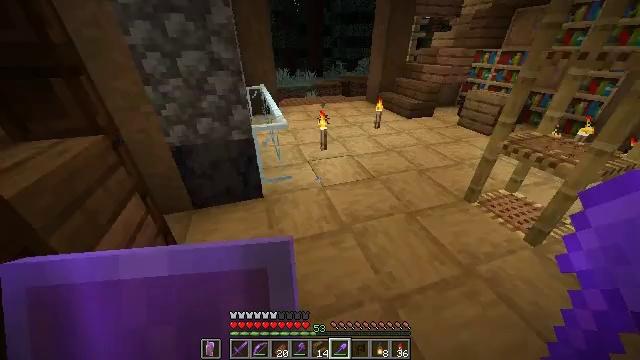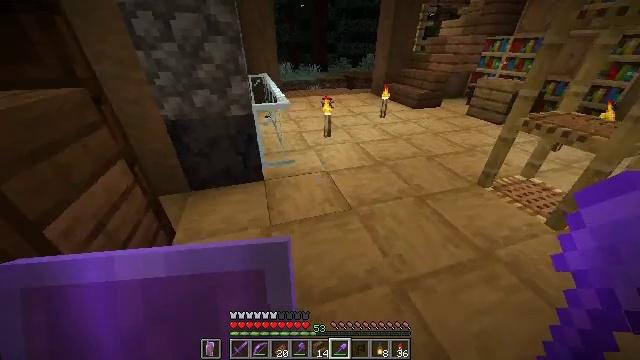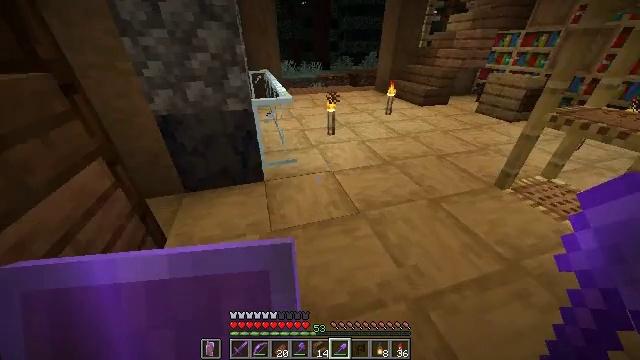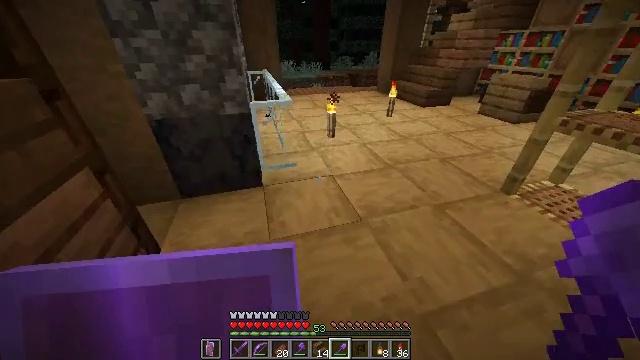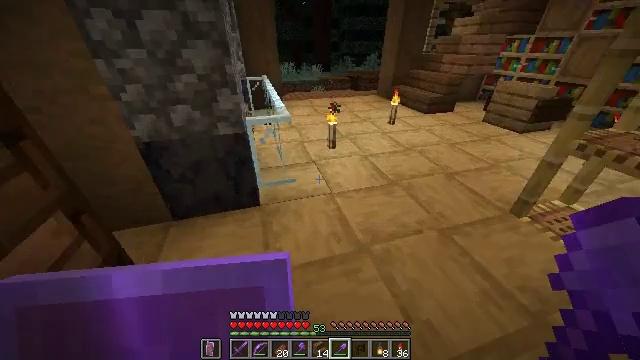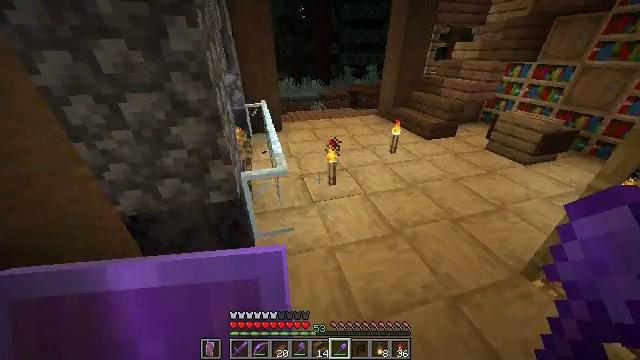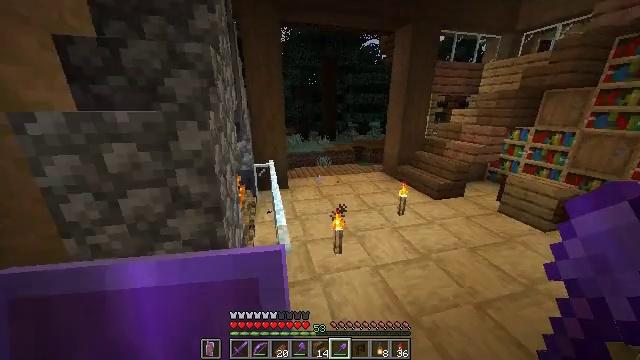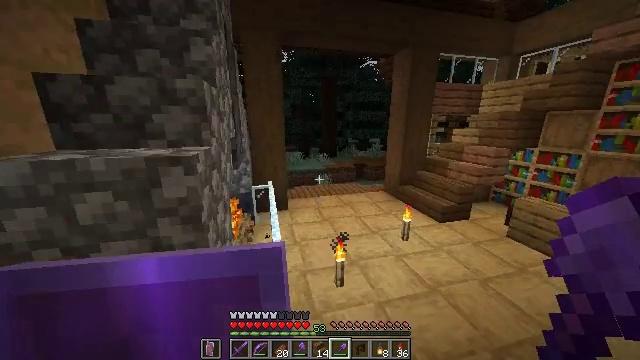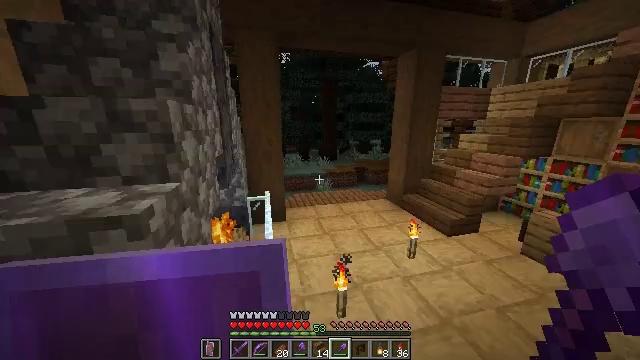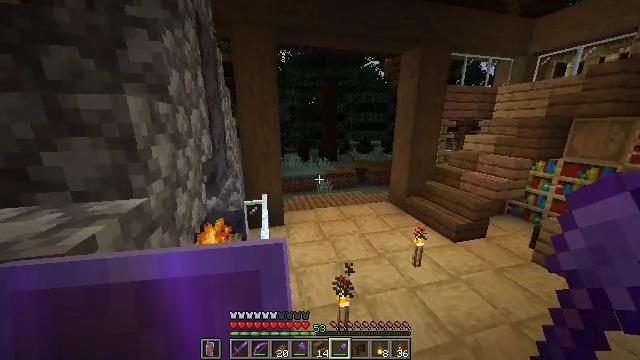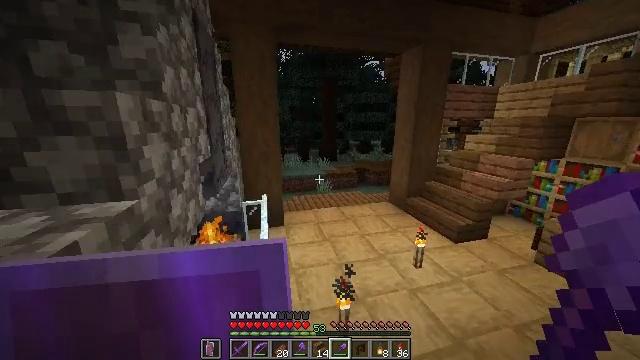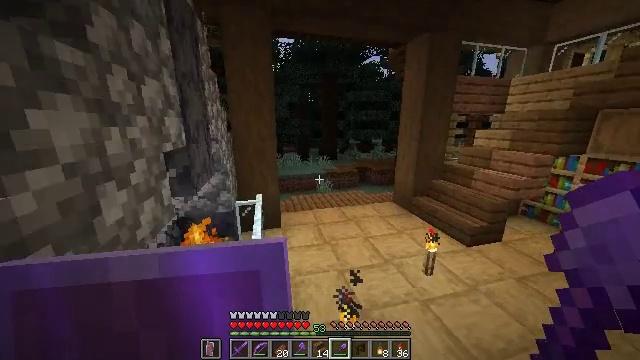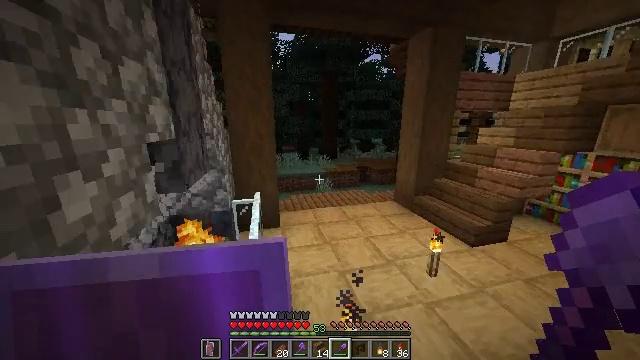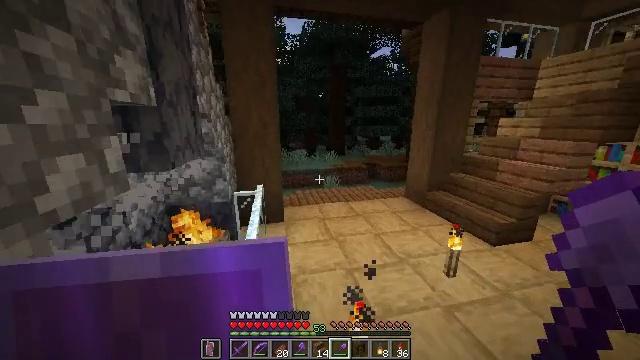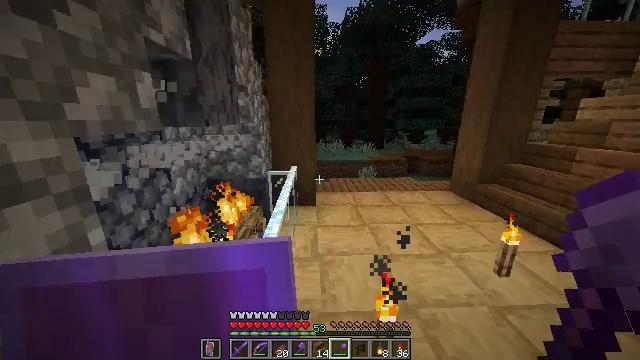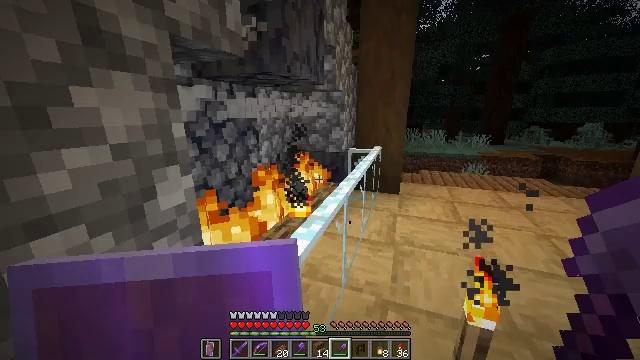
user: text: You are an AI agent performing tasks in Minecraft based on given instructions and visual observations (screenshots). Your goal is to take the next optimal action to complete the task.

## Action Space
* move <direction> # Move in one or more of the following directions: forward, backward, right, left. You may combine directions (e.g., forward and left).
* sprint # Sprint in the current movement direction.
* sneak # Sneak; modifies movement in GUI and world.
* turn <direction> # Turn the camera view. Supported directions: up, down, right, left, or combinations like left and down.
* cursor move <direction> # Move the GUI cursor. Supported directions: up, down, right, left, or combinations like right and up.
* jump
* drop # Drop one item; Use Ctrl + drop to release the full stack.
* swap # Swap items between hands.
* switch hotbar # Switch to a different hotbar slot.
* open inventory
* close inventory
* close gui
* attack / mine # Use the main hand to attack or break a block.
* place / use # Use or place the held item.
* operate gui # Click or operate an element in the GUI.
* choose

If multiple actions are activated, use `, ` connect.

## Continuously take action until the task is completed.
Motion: motion action
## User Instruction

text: Gather honeycomb by mining the beehive.
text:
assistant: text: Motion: move forward, sprint
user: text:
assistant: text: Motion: move forward, sprint
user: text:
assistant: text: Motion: move forward, sprint
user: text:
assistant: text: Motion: move forward, sprint, jump
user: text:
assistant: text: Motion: move forward, sprint, turn up, jump
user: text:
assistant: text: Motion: move forward, sprint, turn left and up, jump
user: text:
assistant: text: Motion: move forward, sprint, turn up, jump
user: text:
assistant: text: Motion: move forward, sprint, jump
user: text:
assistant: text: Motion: move forward, sprint
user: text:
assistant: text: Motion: move forward, sprint
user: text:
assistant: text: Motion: move forward, sprint
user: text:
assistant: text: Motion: move forward, sprint
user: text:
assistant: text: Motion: move forward, sprint, turn left
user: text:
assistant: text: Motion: move forward, sprint, turn left and down
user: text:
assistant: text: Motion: move forward, sprint, turn left
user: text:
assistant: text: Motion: move forward, sprint, turn left
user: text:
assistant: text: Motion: move forward, sprint, jump
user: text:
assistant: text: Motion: move forward, sprint, jump
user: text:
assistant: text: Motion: move forward, sprint, jump
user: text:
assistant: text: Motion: move forward, sprint, turn right, jump
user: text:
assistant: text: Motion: move forward, sprint, turn right
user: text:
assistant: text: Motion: move forward, sprint, turn right
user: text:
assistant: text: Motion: move forward, sprint, turn right
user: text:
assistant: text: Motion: move forward, sprint, turn right
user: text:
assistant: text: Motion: move forward, sprint, turn right
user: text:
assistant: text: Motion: move forward, sprint, turn right
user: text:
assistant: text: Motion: move forward, sprint
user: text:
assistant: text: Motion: move forward, sprint
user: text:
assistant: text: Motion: move forward, sprint
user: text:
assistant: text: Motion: move forward, sprint